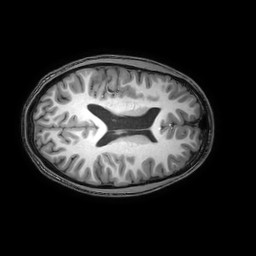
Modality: T1w
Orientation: axial
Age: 19
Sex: male
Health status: healthy
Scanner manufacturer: philips
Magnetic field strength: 3 T
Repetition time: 0.0079 s
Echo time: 0.0035 s